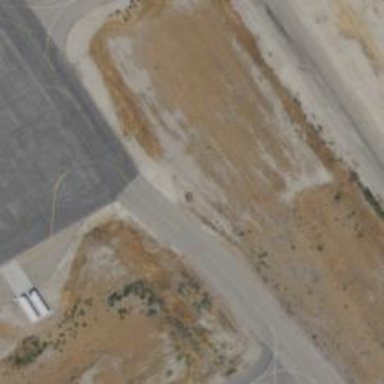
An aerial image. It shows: Image of taxiway at airport.